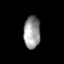
Tissue: prostate
Cell type: Epithelial cells
Senescence score: 0.3369
Nuclear area (px): 525
Mean DAPI intensity: 152.429